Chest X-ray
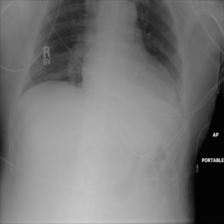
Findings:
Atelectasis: positive
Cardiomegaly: negative
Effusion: negative
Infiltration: positive
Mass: negative
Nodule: negative
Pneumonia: negative
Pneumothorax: negative
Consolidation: negative
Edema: negative
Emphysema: negative
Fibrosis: negative
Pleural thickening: negative
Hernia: negative